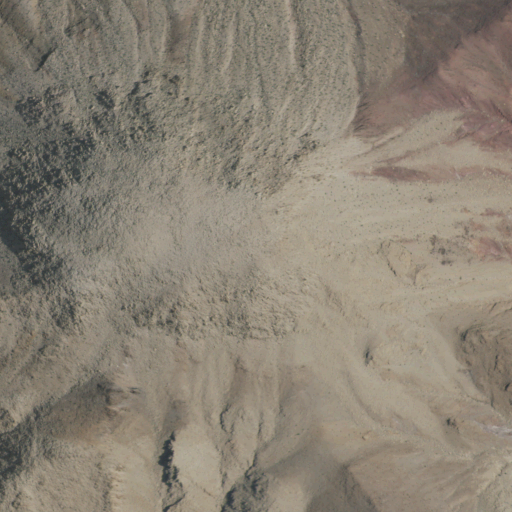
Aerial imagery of mountains in California named Saddle Peak Hills containing shrub, barren land, and grassland